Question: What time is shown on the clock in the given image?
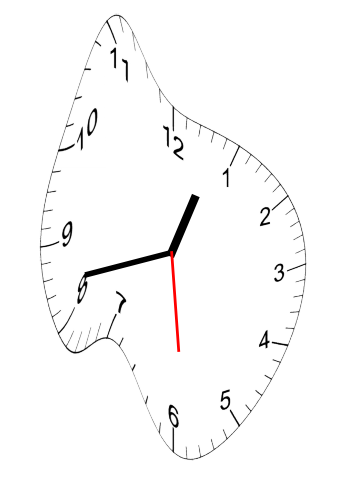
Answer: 12:42:29